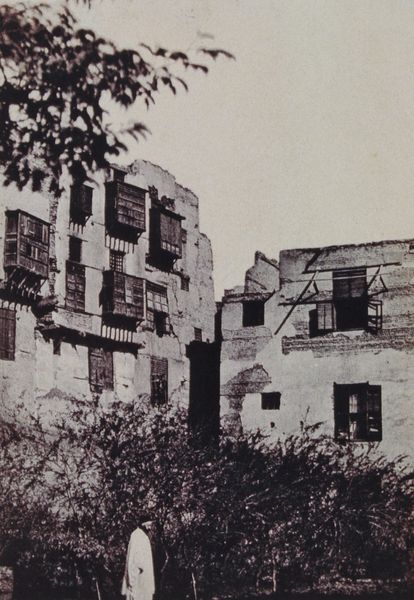
Titel: Haus und Garten des Quartiers Frank (mit Gustave Flaubert), Kairo
Künstler: Maxime Du Camp
Standort: Köln
Institution: Museum Ludwig
Schlagwörter: baum, blätter, dunkel, himmel, laub, mann, schatten, weiß, bäume, stadt, fenster, frankreich, frau, grau, holz, hut, licht, paris, schwarz, straße, dach, gebäude, haus, weg, zaun, alt, mütze, wand, mensch, stein, ast, häuser, busch, büsche, gebüsch, gitter, sträucher, mantel, person, traurig, fensterläden, garten, balkon, kopfbedeckung, ansicht, fassade, fassaden, süden, mauer, ziegel, tag, hof, sepia, krieg, zerstörung, detail, bretter, balkone, anbau, foto, fotografie, photographie, wände, erker, hinterhof, fensterladen, ruine, wohnhaus, orientalisch, passant, zweig, rückseite, schwarz weiss, ruinen, photo, fragment, kaputt, putz, mauern, mittelalter, künstlerkolonie, zerstört, grundstück, spaziergänger, stange, fotographie, stahl, aufnahme, verputz, beschädigung, verfallen, photografie, anbauten, südeuropa, jude, kippa, abbröckeln, runie, abgebröckelt, sereil, vorbauten, ruinengrundstück, bsum, romantisch hinterhof, schwarz weis foto, fgenster, montparnasse